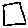
Label: square